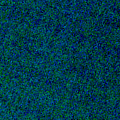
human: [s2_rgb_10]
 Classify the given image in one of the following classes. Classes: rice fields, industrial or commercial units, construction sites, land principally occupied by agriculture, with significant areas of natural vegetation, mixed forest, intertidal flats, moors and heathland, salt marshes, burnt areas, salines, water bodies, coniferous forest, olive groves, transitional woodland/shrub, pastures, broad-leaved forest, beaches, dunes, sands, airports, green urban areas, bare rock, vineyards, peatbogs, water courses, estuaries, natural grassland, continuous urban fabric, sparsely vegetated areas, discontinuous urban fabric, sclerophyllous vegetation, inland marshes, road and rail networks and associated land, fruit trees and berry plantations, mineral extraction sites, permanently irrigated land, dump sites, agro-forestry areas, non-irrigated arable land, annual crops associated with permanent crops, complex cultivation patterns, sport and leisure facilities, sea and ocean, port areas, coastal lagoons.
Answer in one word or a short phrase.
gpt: sea and ocean